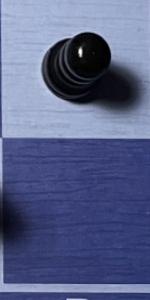
Label: Empty